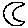
Label: moon